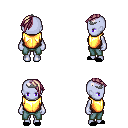
a pixel art fantasy rpg character, female body template, dark elf, purple skin, gold chest armor, teal pants, white blonde long mohawk hairstyle, iron tiara, black slippers, four views (front, back, left, right), 2x2 character sprite sheet, small pixel art, hard edges, no anti-aliasing